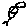
Label: bird